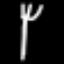
Label: fork